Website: apple
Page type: customer-info-address
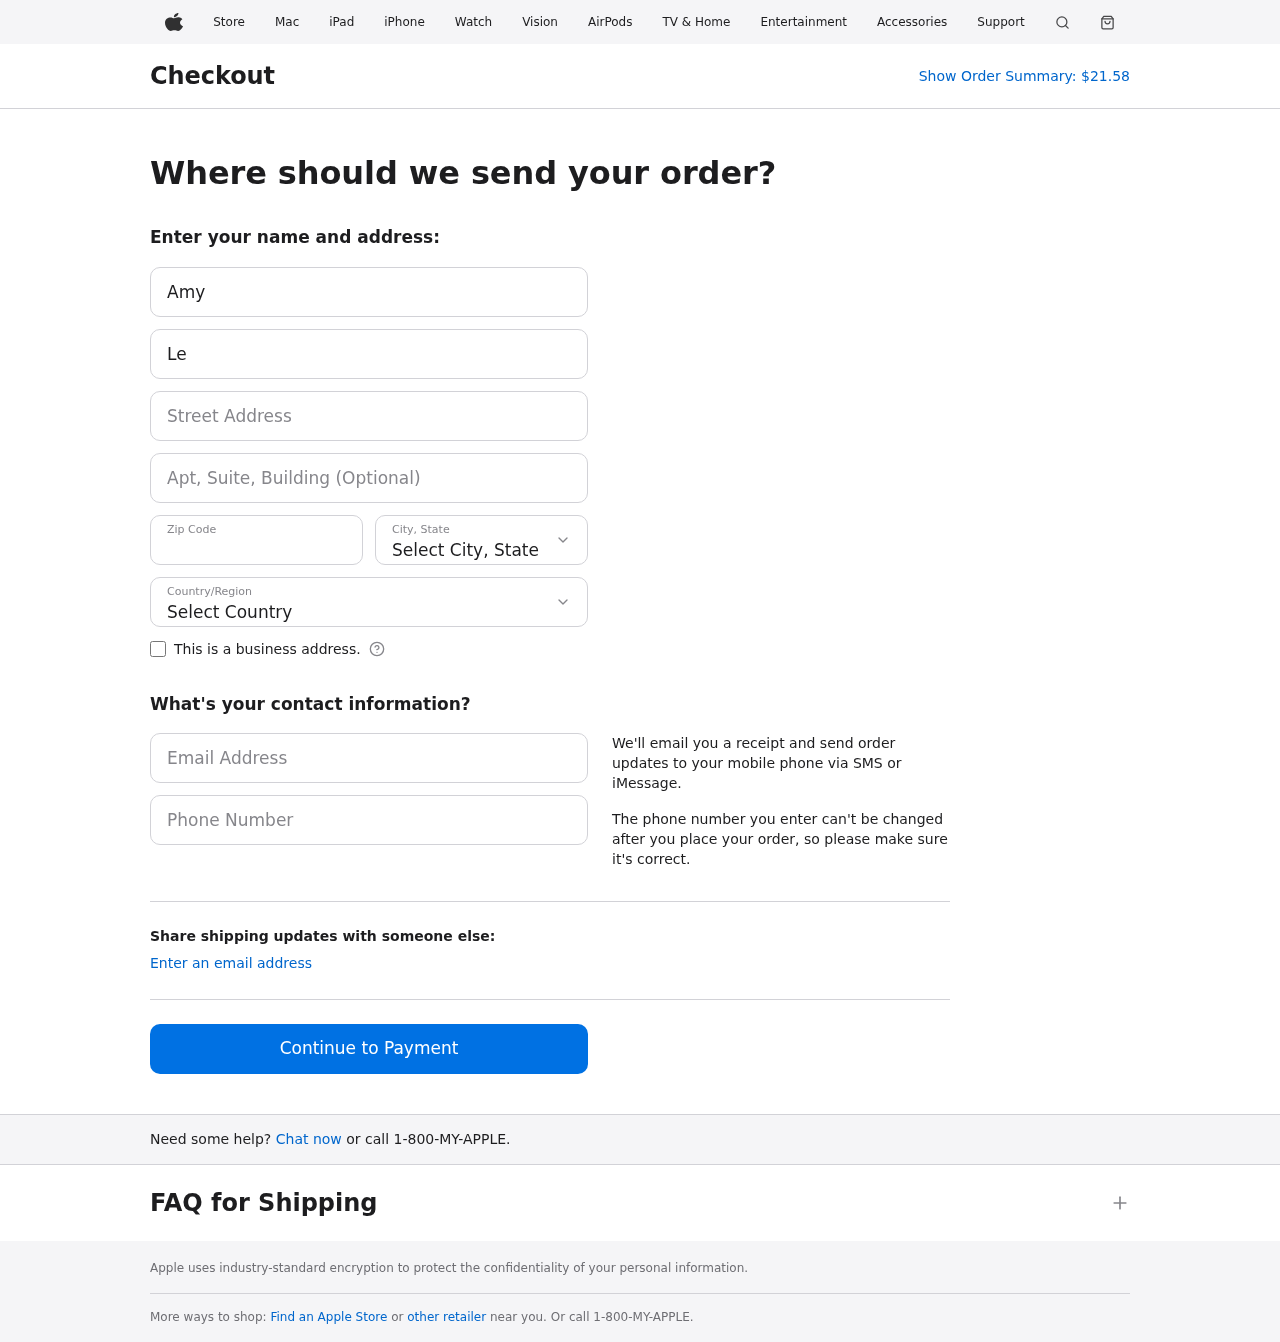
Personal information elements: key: PII_CITY_STATE
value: Stacyfort, TN
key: PII_COUNTRY
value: United States
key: PII_EMAIL
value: amy_leonard@gmail.com
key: PII_FIRSTNAME
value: Amy
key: PII_LASTNAME
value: Leonard
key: PII_PHONE
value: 6598659164
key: PII_POSTCODE
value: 52410
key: PII_STREET
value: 190 Goodman Greens Apt. 512
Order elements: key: ORDER_TOTAL
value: $21.58